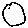
Label: moon